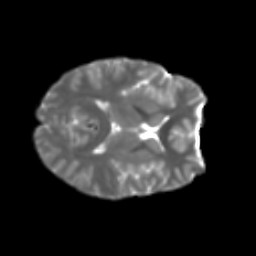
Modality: T2w
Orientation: axial
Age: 21
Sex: female
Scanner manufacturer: ge
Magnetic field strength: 3 T
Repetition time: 7.8 s
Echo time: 0.0606 s